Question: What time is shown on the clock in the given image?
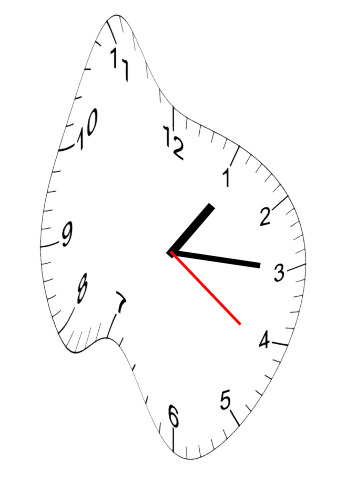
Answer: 01:15:21